Question: I'm writing an API using the HalBuilder library for <URL> representations.
As it stands now, I need to have two different methods for the JSON and HAL representations. As an example, my 'VersionResource' includes the following two methods:
'''
@GET
@ApiOperation(value = "Find all versions", response = Version.class, responseContainer = "List")
@Produces({MediaType.APPLICATION_JSON})
public Response getAsJson() {
List<Version> versions = repository.selectAll();
return Response.ok().entity(versions).build();
}
@GET
@ApiOperation(value = "Find all versions", notes="Returns HAL format", response = Representation.class, responseContainer = "List")
@Produces({RepresentationFactory.HAL_JSON})
public Representation getAsHalJson() {
List<Version> versions = repository.selectAll();
return this.versionRepresentationFactory.createResourceRepresentation(versions);
}
'''
(Note: I'm sure there's a better way of collapsing these methods, and I'm looking into a way to do that)
But my immediate problem is that using two methods causes duplicate entries in my Swagger documentation:

Those two 'GET /versions' are effectively the same thing, but they have different return types, so Swagger wants them to be different.
I'd like to collapse those two. What are my options here?
[It's probably worth pointing out that I'm using the Swagger Maven plugin to generate my documentation. The application is also using Guice for DI and Jersey for JSON representations.]
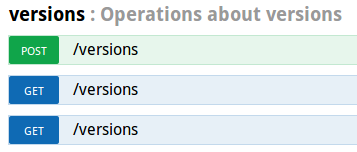
Answer: I read in <URL>:
> per design, we don't overload response type definitions for the same response code.
So I think the Maven plugin creates an invalid Swagger document.
What are your options?
- <URL>-